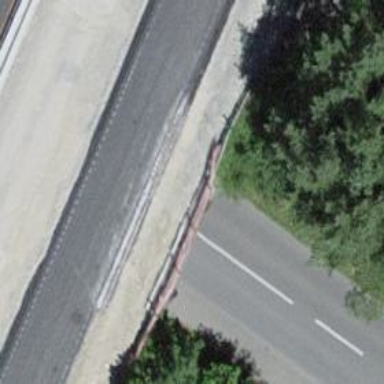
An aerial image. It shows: Unclassified road passing through tunnel.